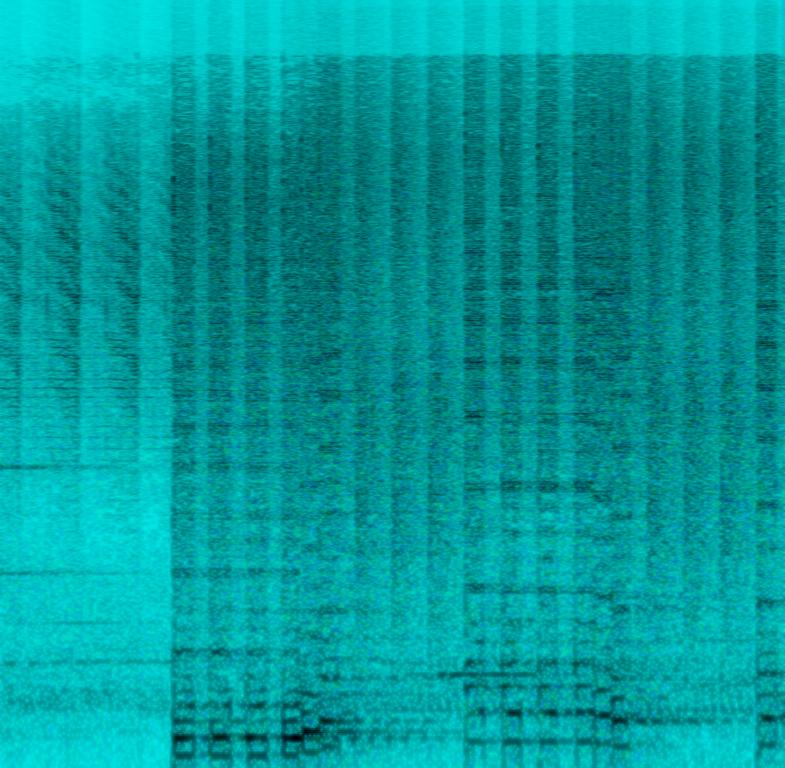
The Electro song features an addictive synth lead melody playing over quiet snare roll, some claps and sweeping sound effects. In the second half of the loop, there is a "4 on the floor" kick patter. It is uptempo and it sounds energetic and sort of addictive.